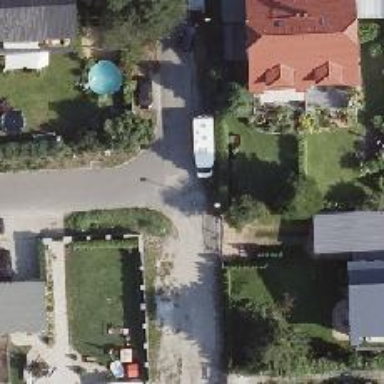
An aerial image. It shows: Residential road without sidewalk.